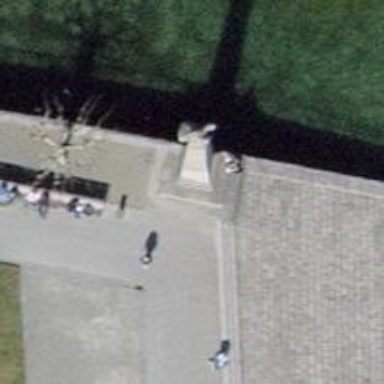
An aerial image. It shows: Historical memorial featuring statue.